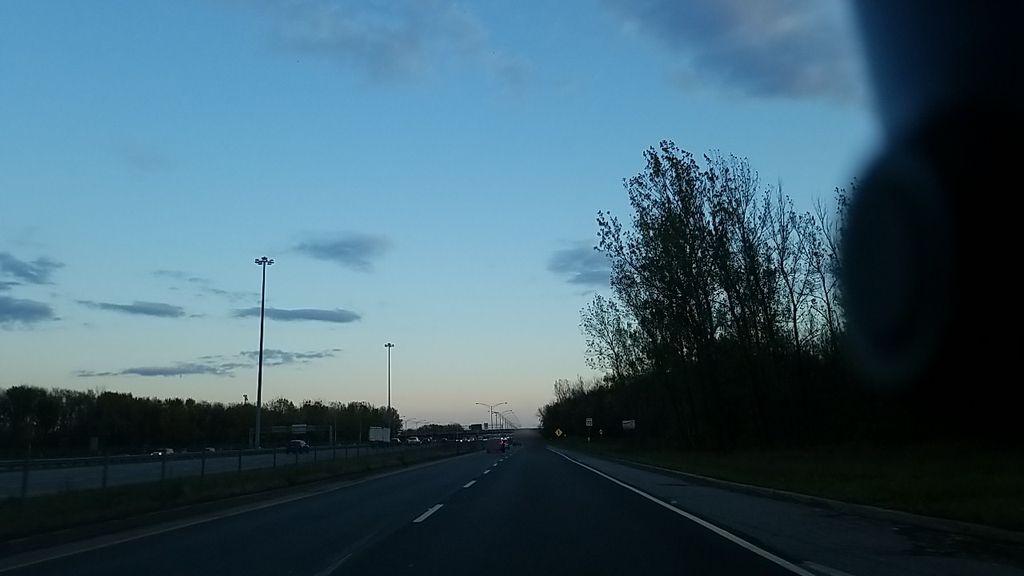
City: montreal